Field crop: tomato
Growth stage: 1
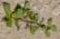
Species: portulaca